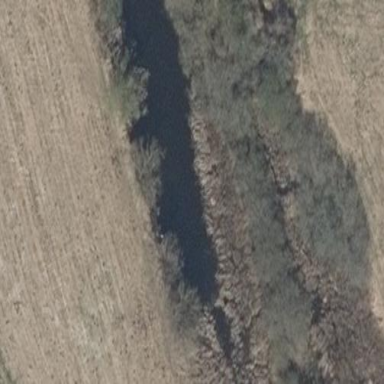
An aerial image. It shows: Patch of scrub vegetation.